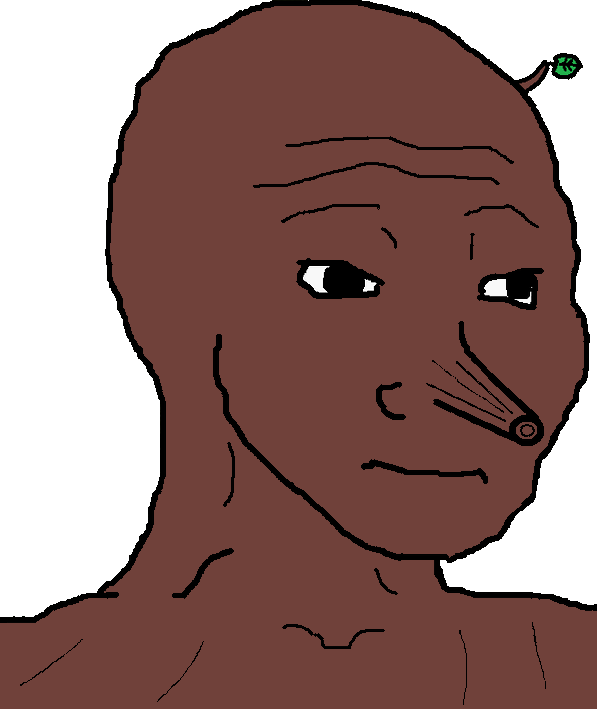
Label: 5_Objakt